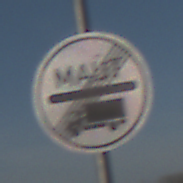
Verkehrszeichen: EndeMautpflicht
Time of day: MorningAfternoon
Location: Outdoor (Nature)
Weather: Clear
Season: Winter
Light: Natural